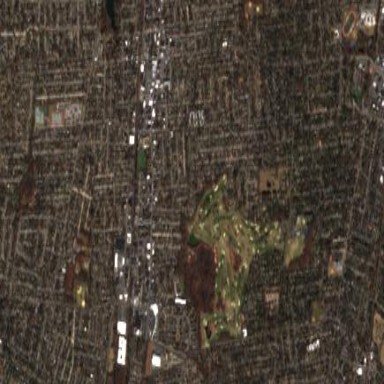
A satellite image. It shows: Golf course surrounded by greenery.